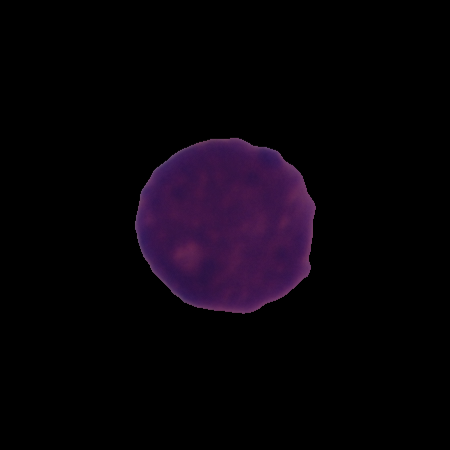
Label: healthy